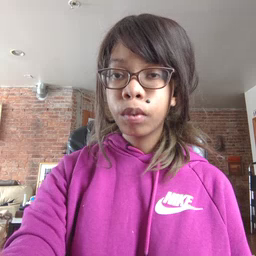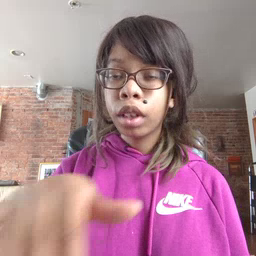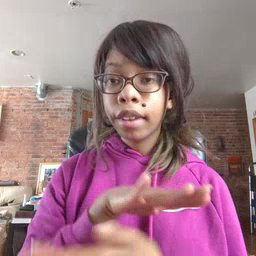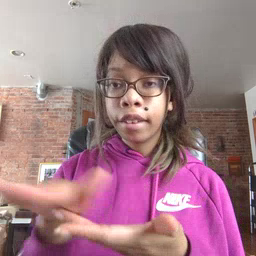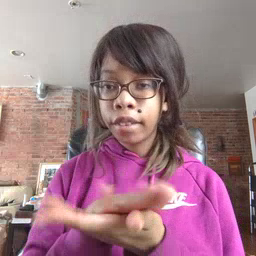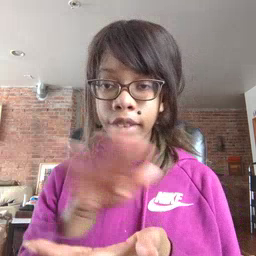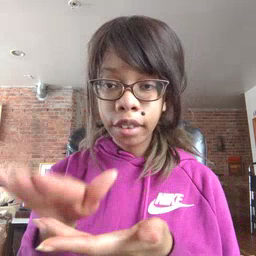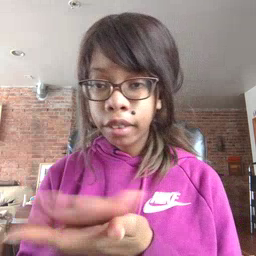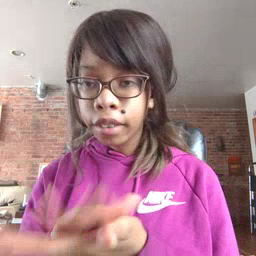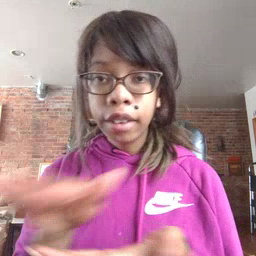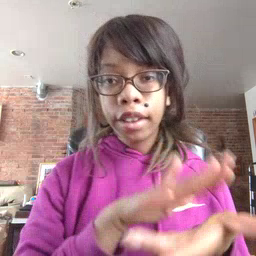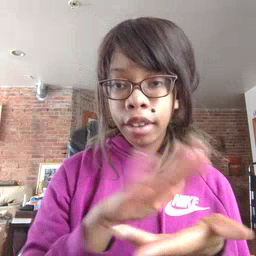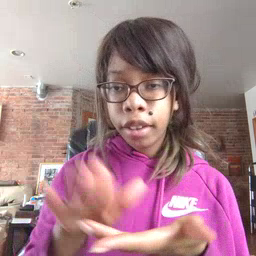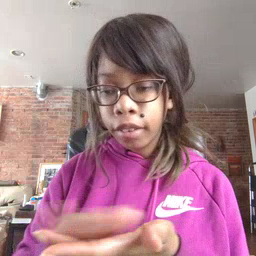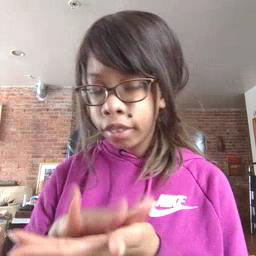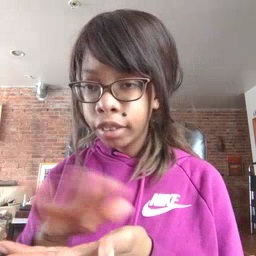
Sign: clean